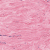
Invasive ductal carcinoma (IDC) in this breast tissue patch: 0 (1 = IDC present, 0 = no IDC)